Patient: sex M, age 78
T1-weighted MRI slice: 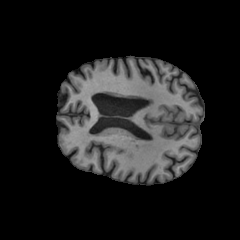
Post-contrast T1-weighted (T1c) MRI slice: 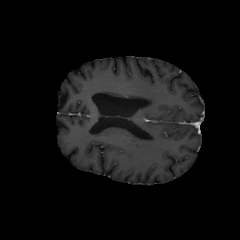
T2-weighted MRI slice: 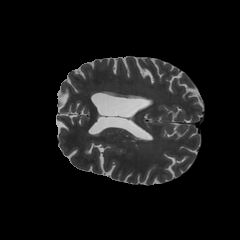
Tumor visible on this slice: no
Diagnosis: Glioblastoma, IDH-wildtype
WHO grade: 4